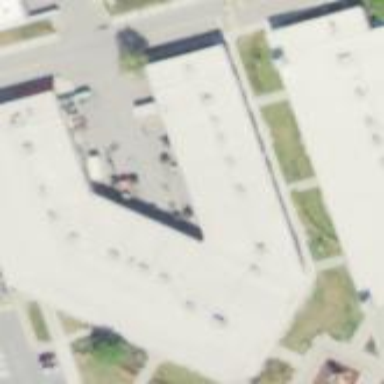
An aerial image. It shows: Retail building.